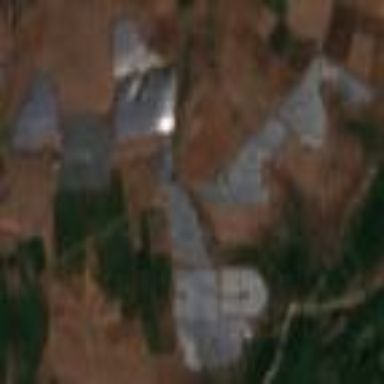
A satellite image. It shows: Industrial area with solar power plant. The plant utilizes photovoltaic panels to generate electricity.